Field crop: tomato
Growth stage: 1
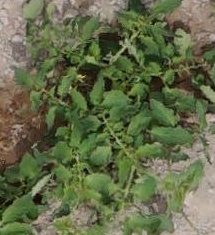
Species: tomato